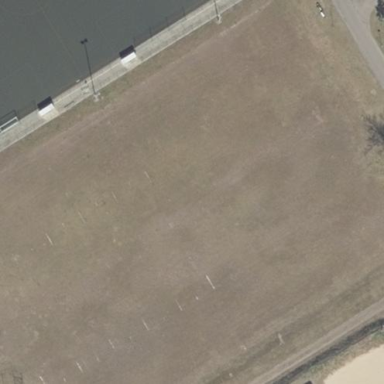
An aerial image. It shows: Soccer pitch with clay surface for leisure sports activities.